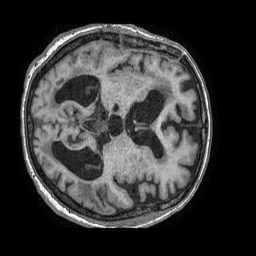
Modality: T1w
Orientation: axial
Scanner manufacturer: philips
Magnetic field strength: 1.5 T
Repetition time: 0.007532 s
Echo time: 0.003418 s